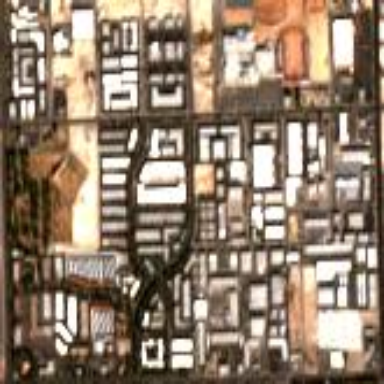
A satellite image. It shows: Industrial area.